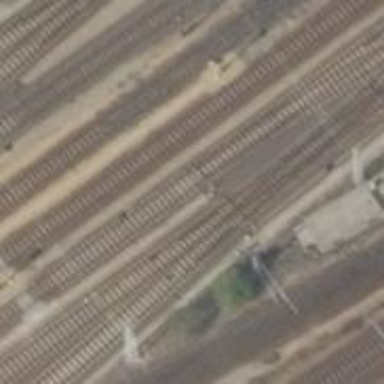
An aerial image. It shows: Railway switch.